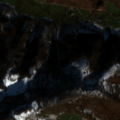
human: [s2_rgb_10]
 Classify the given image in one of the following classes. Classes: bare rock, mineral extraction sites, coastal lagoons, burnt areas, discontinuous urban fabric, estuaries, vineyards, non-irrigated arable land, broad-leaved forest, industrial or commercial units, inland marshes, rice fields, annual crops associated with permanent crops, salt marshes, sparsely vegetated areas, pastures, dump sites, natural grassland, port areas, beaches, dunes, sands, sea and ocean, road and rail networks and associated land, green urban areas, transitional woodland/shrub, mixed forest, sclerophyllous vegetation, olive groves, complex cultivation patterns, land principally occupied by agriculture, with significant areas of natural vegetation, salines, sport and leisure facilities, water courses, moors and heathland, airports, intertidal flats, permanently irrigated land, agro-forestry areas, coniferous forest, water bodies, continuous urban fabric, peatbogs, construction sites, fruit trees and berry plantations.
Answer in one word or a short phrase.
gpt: land principally occupied by agriculture, with significant areas of natural vegetation, broad-leaved forest, transitional woodland/shrub